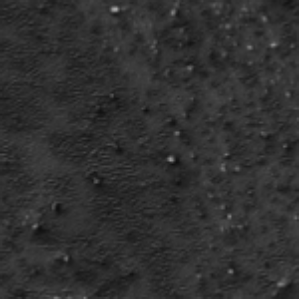
Label: frost